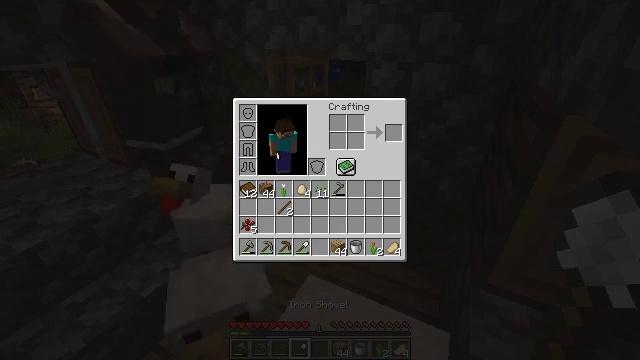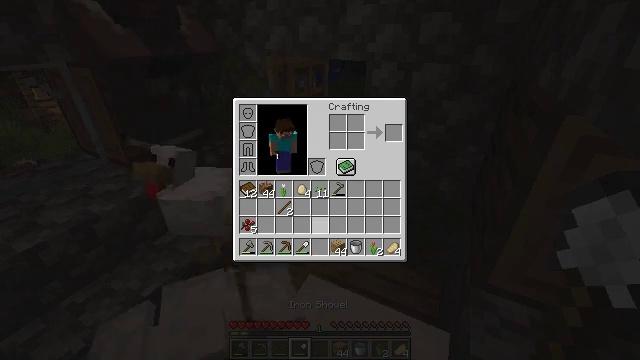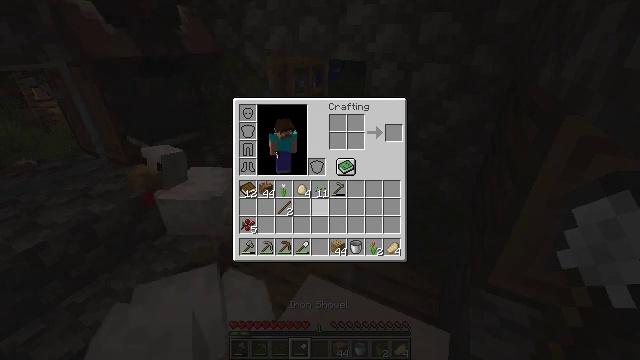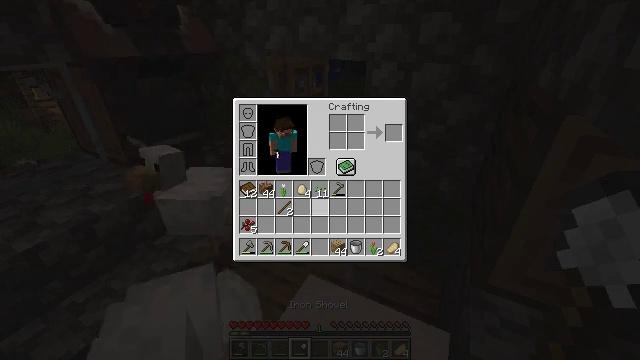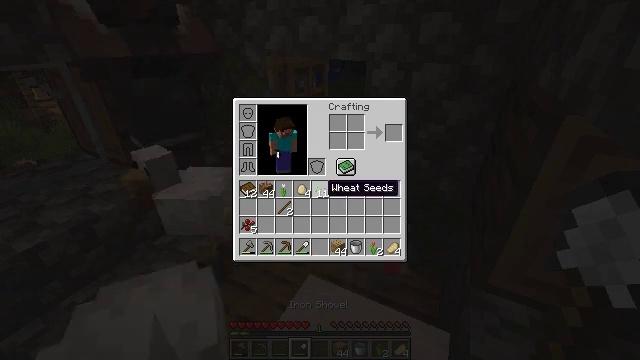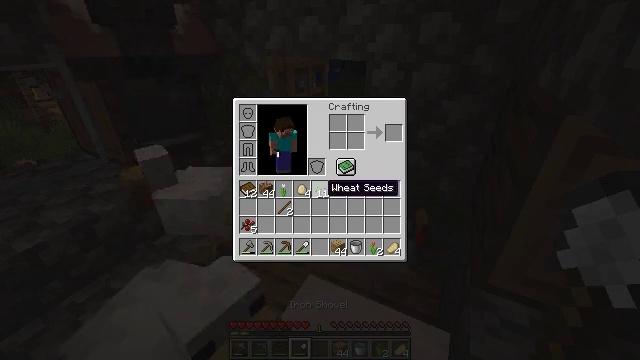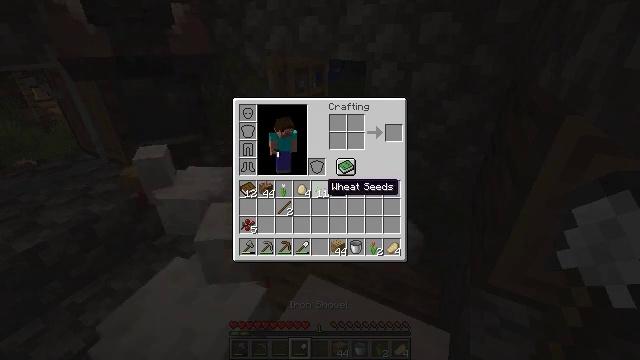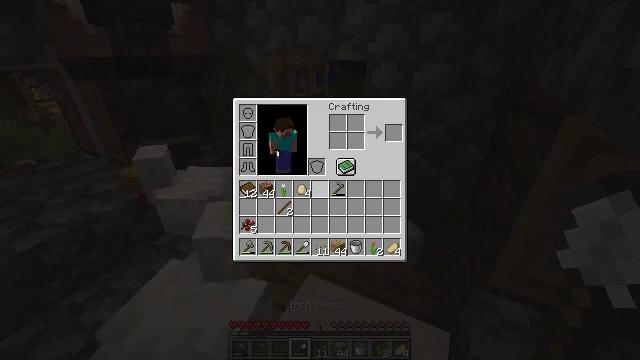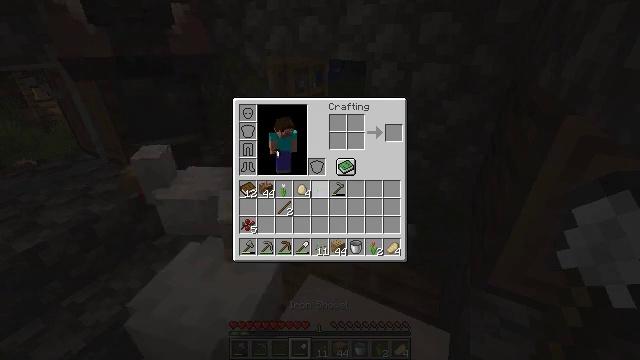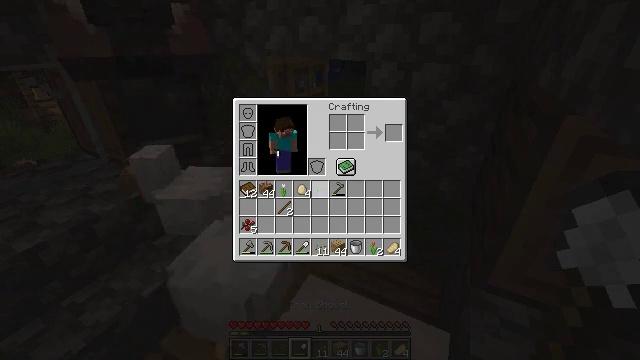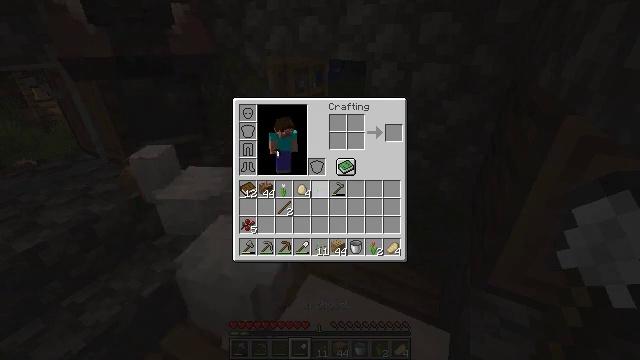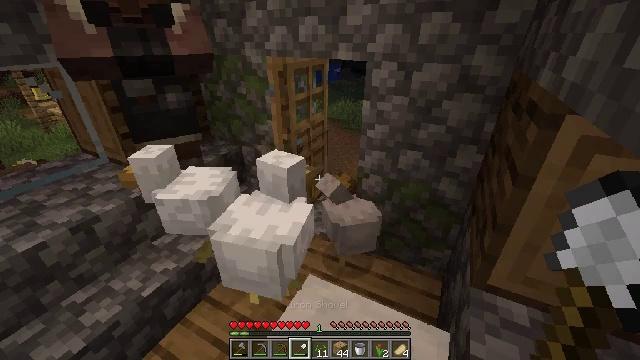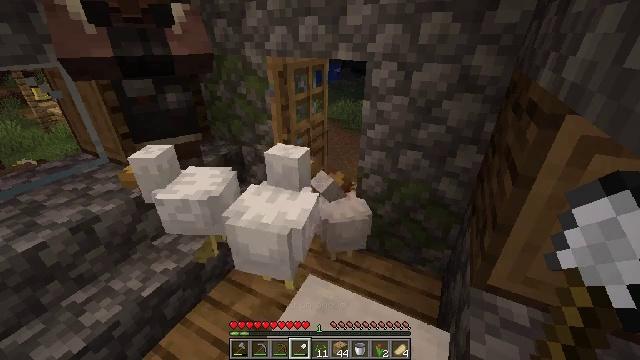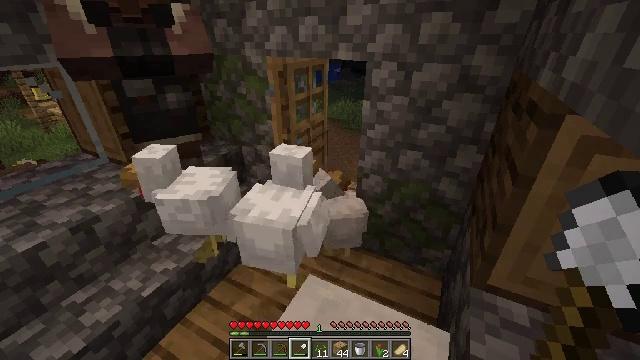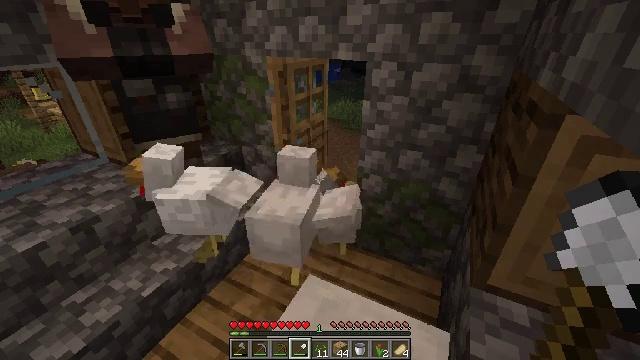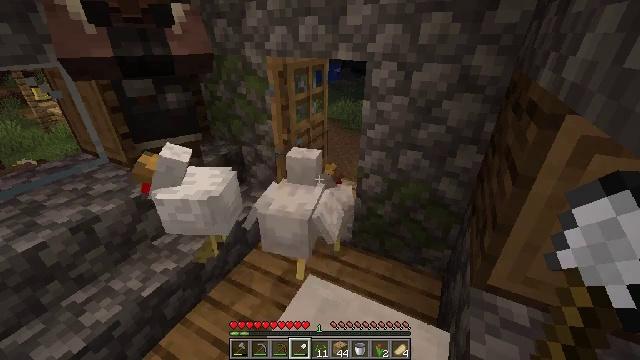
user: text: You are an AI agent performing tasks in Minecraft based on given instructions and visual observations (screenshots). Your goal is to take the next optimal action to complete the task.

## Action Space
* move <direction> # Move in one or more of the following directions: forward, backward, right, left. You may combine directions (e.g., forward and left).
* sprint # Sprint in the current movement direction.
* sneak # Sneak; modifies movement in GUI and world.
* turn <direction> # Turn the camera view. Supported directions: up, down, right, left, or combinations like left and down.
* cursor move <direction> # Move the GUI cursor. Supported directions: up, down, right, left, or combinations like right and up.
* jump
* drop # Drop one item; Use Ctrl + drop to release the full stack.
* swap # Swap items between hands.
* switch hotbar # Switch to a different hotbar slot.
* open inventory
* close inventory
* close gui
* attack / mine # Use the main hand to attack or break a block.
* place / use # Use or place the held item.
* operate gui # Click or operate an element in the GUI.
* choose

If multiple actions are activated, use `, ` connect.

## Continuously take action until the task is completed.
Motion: motion action
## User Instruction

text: Mine oak stairs.
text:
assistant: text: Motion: sneak, cursor move up
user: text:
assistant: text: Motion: sneak, cursor move up
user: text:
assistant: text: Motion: sneak
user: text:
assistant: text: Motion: sneak
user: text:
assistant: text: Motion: sneak
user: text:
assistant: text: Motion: sneak
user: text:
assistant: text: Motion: sneak, operate gui
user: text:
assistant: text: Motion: sneak, operate gui
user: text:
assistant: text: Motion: sneak, operate gui
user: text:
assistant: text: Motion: sneak
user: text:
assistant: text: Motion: sneak, close inventory
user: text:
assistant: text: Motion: close inventory
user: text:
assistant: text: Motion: close inventory
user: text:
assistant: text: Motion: no_op
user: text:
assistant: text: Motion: no_op
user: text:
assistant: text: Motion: no_op
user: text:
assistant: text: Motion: no_op
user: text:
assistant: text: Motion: move forward
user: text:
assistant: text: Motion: move forward
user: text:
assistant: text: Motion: move forward
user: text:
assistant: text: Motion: no_op
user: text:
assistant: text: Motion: no_op
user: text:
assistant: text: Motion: no_op
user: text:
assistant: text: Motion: move forward
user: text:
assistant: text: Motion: move forward
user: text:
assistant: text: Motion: move forward, turn right
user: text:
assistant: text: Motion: move forward, sprint
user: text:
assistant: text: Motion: move forward, sprint
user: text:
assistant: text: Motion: move forward, sprint
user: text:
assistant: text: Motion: move forward, sprint